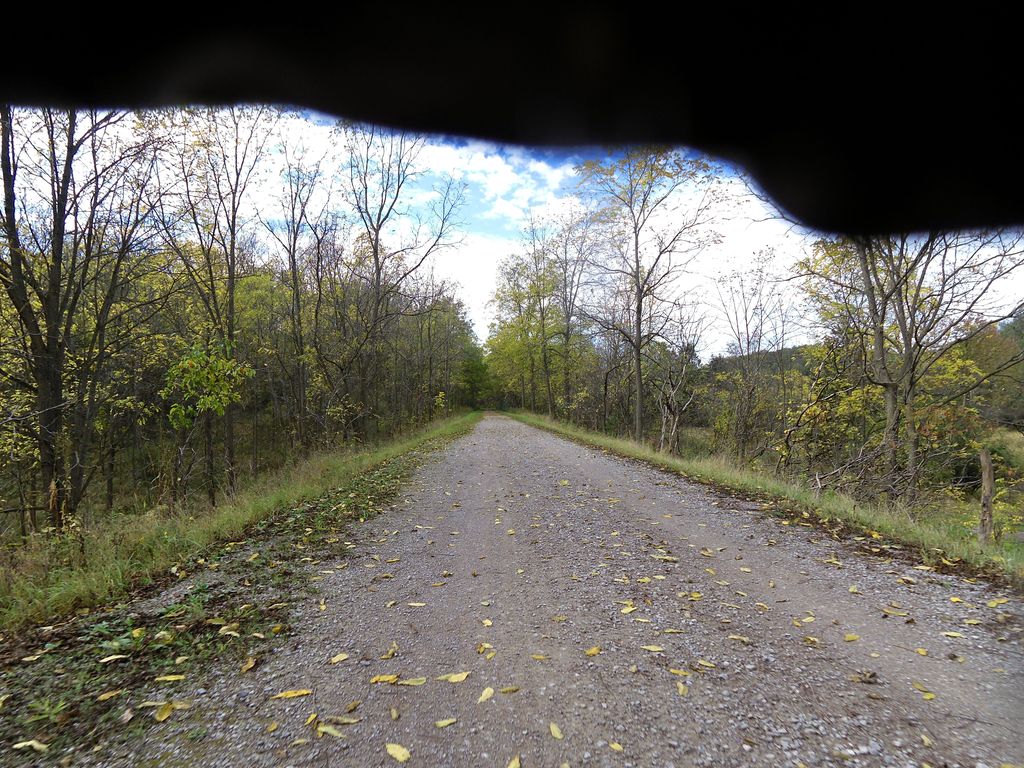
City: hamilton